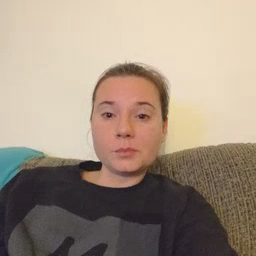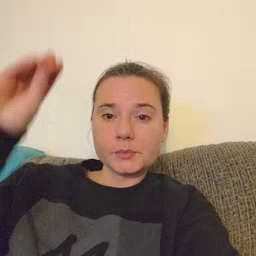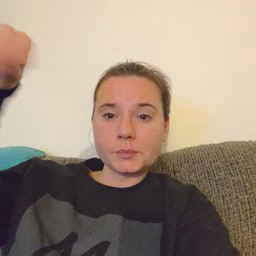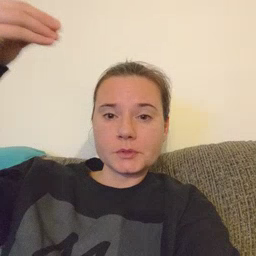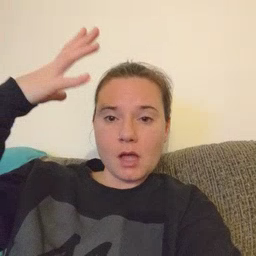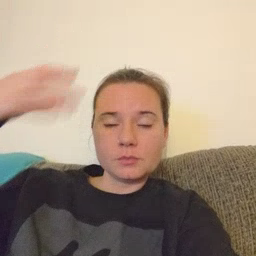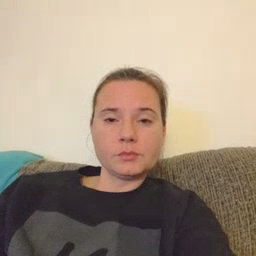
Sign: sun